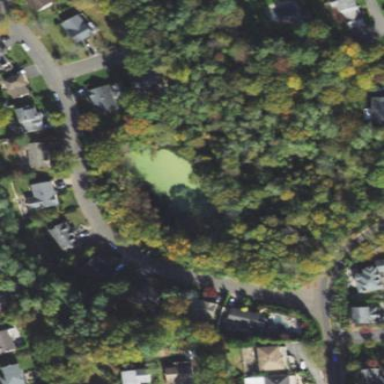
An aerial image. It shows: Serene pond surrounded by nature.